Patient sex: F
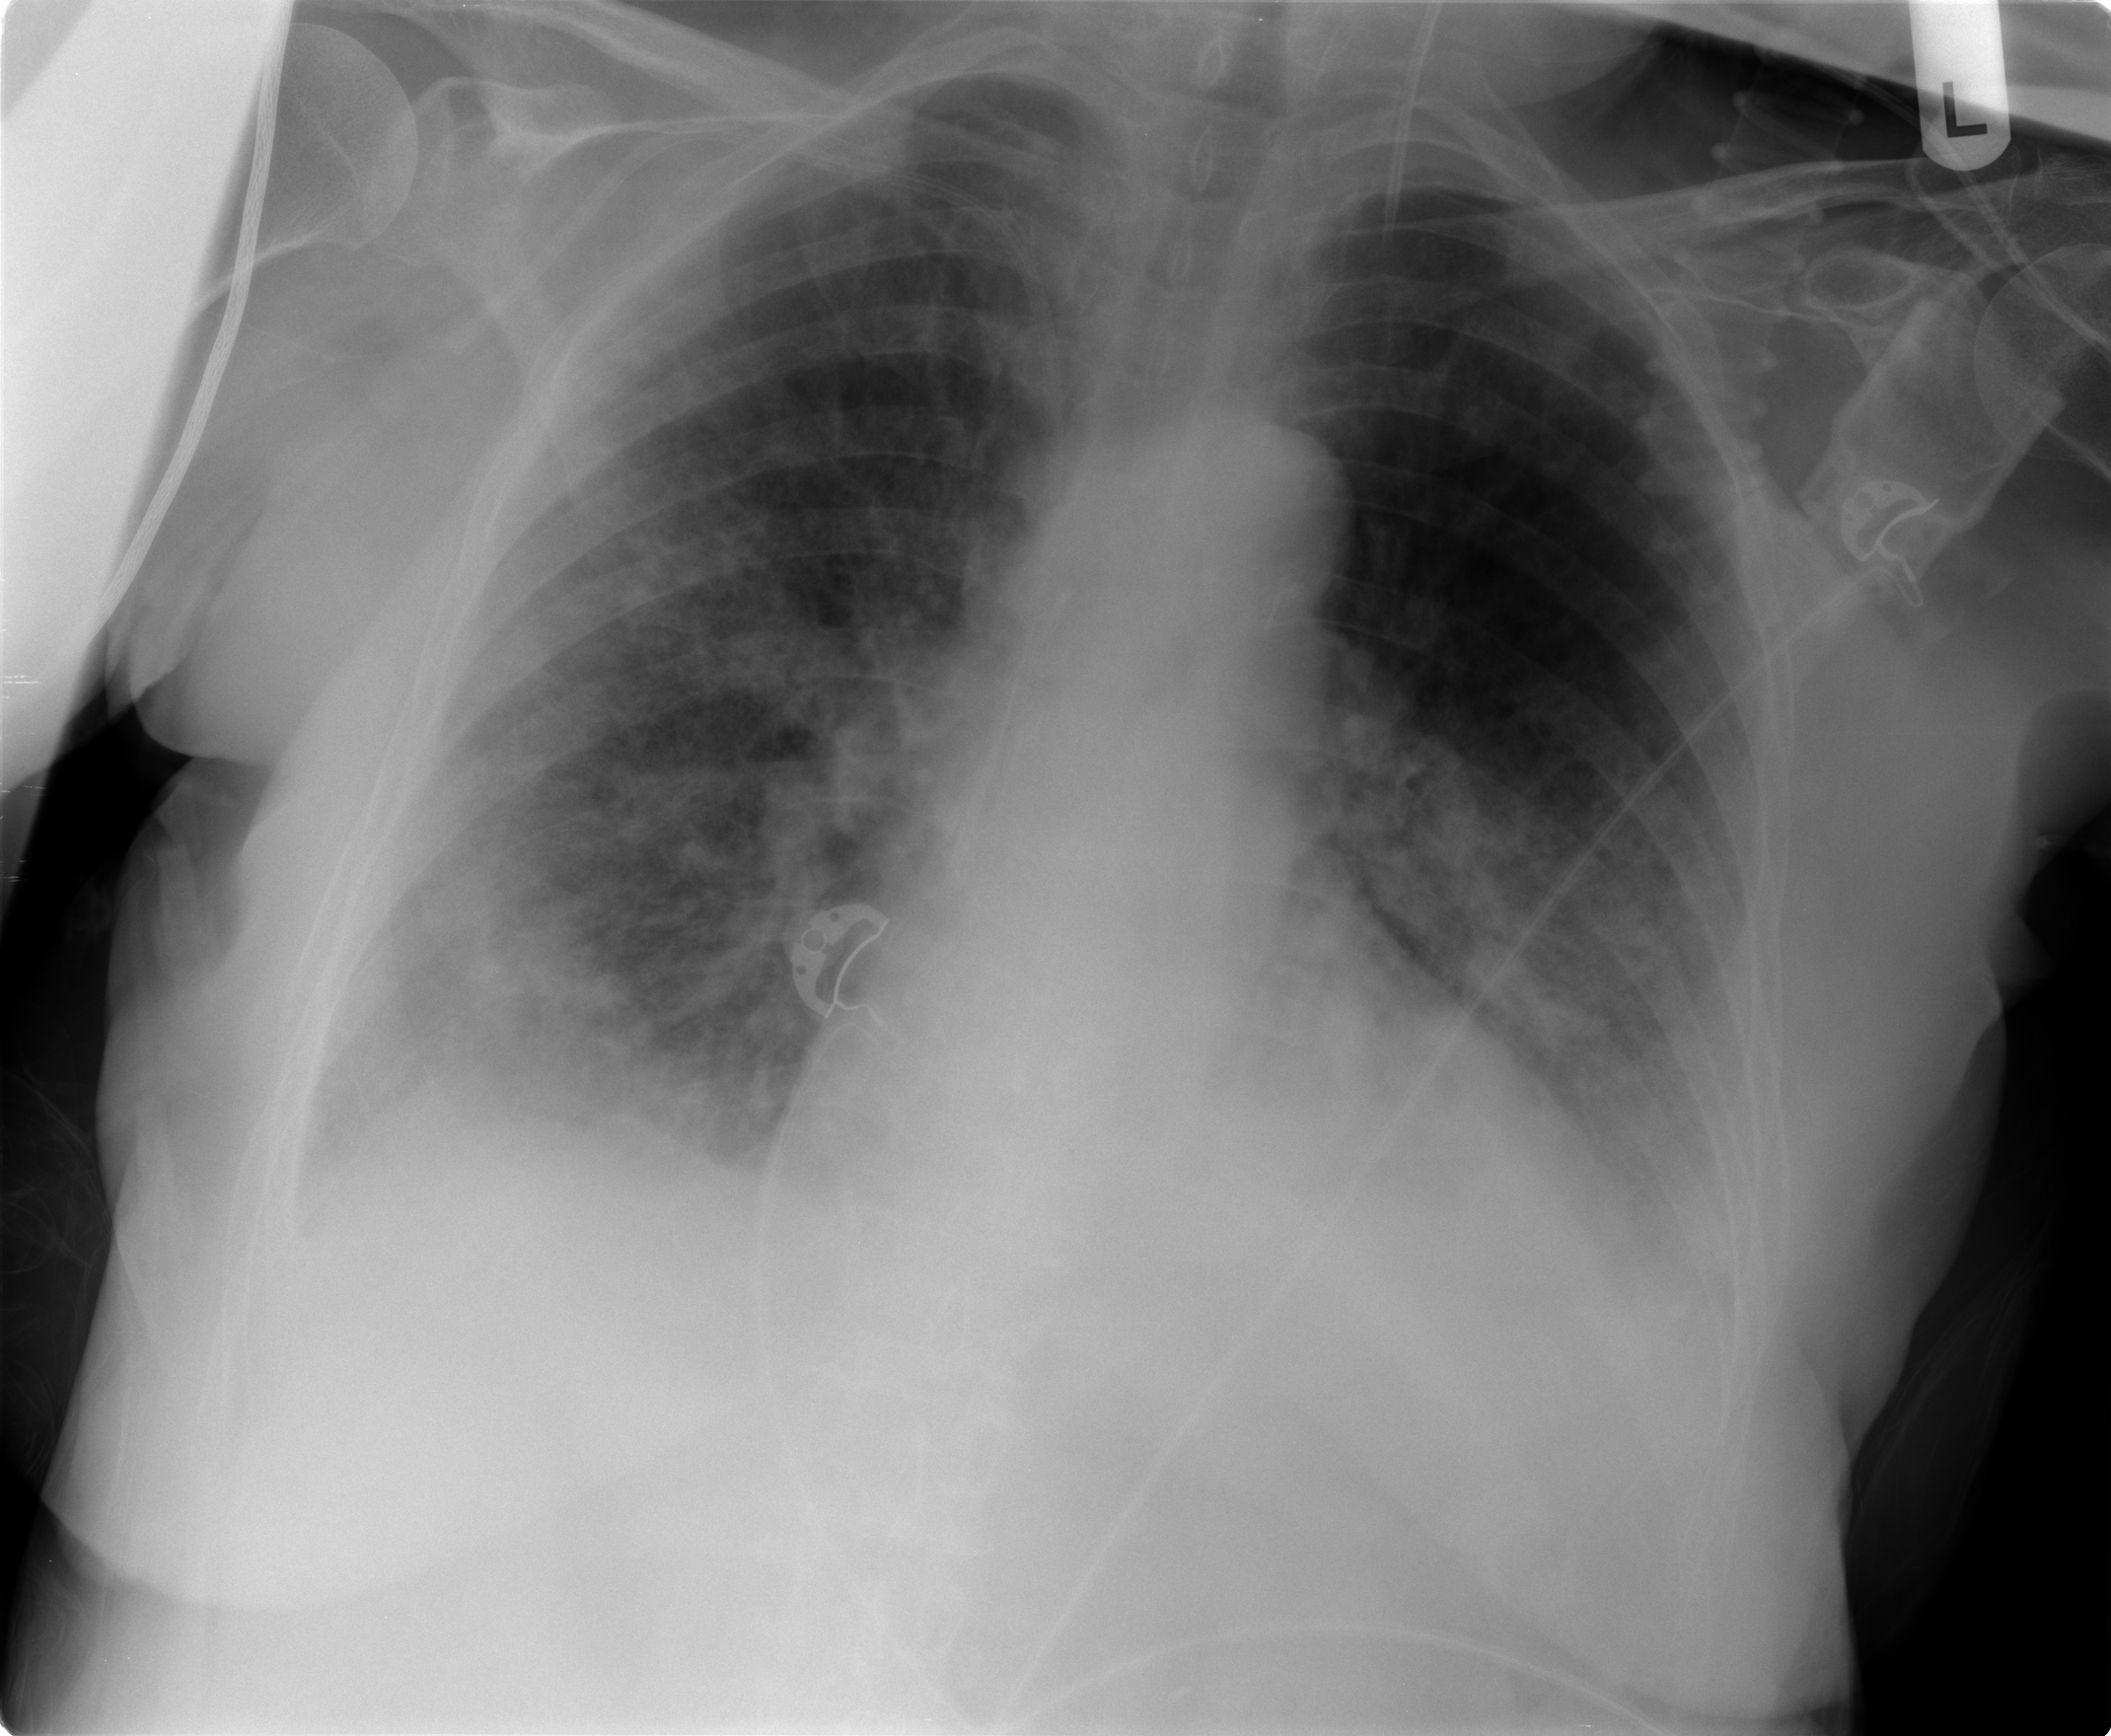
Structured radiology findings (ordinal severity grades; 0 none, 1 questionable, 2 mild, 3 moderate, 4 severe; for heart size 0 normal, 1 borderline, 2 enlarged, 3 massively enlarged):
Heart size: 2
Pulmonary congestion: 2
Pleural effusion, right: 2
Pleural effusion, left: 2
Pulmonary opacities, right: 3
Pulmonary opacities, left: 2
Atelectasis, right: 3
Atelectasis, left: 3